Question: 'AsEnumerable' is converting something into something(generic or not).
There is picture below:

I wonder that how AsEnumerable converting string array to 'string[]' but 'DataTable' to 'EnumerableRowCollection<DataRow>' ?
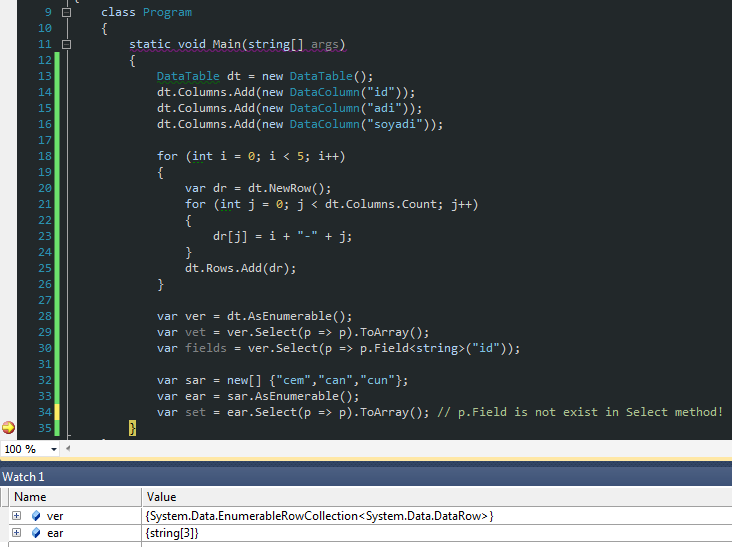
Answer: They are different Extension methods.
One is <URL>